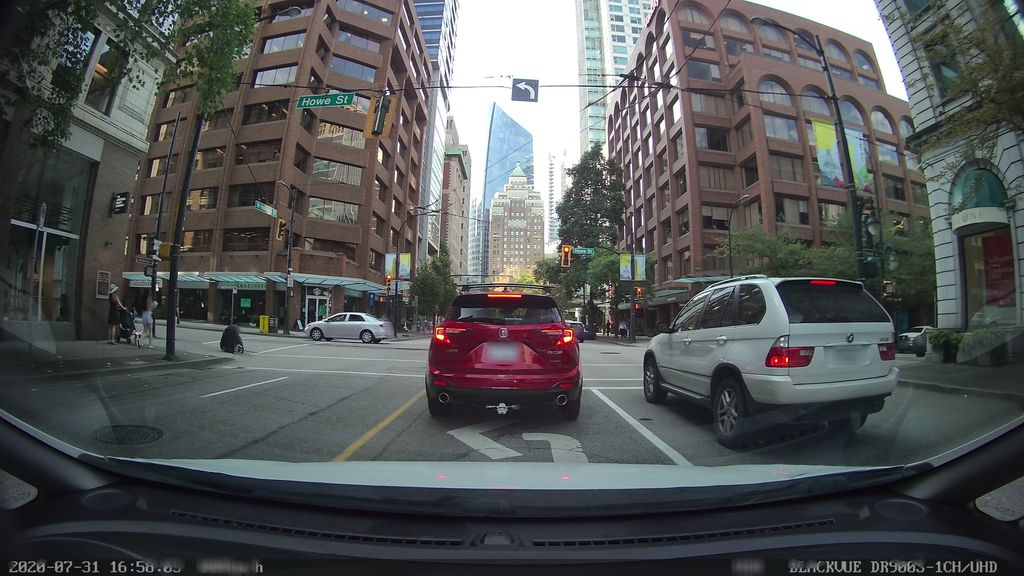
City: vancouver